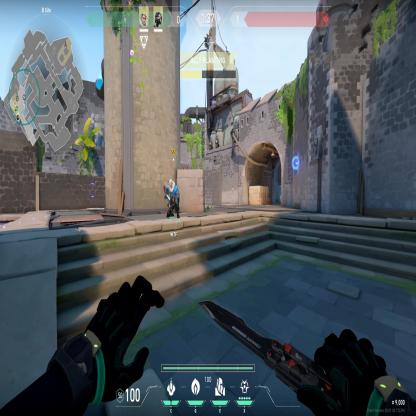
Label: teammate